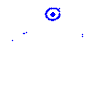
Particle: pion